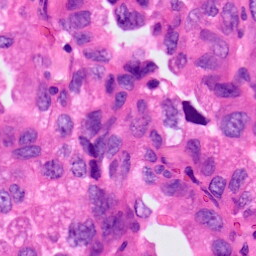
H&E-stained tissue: Lung